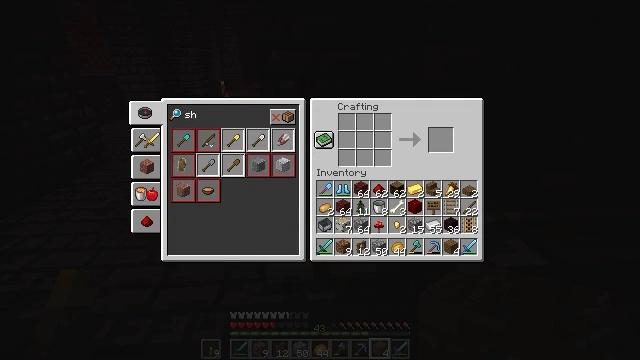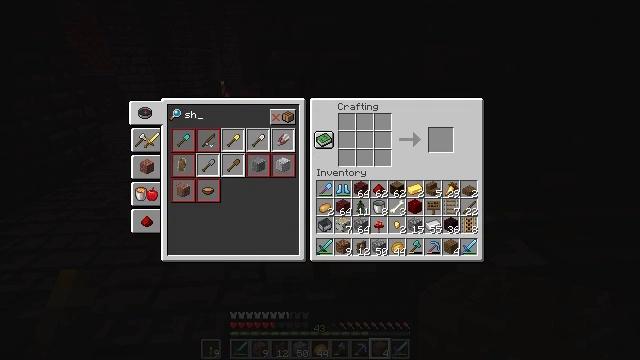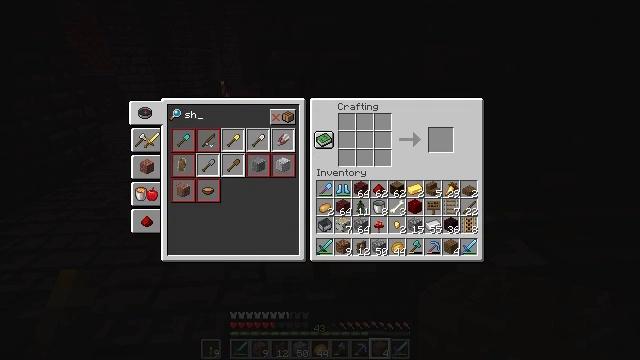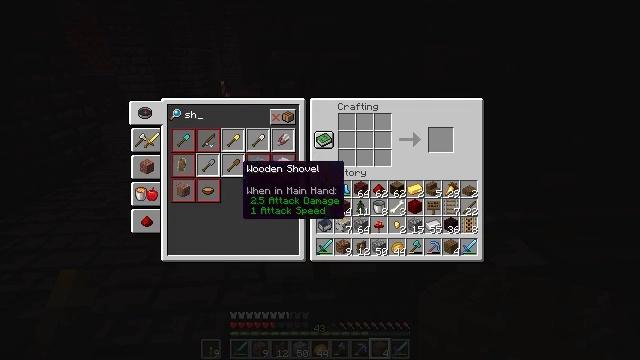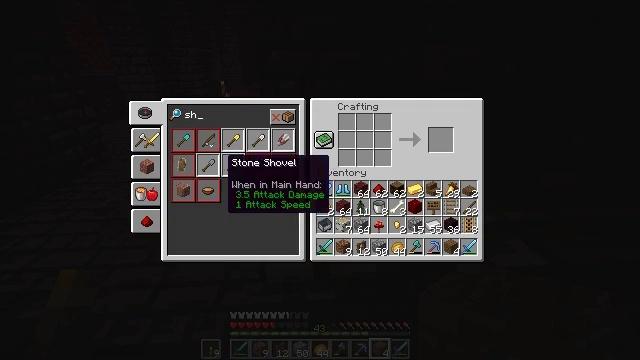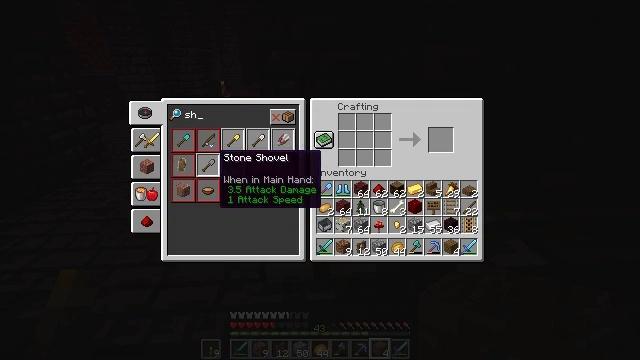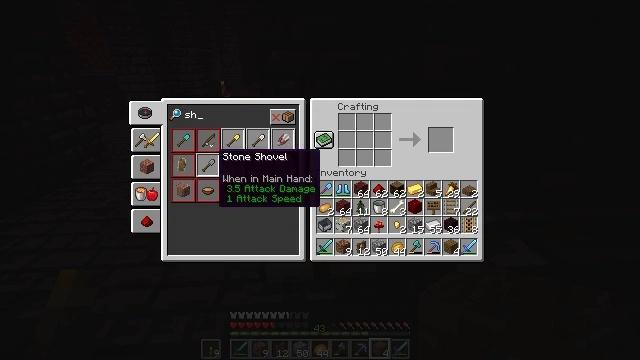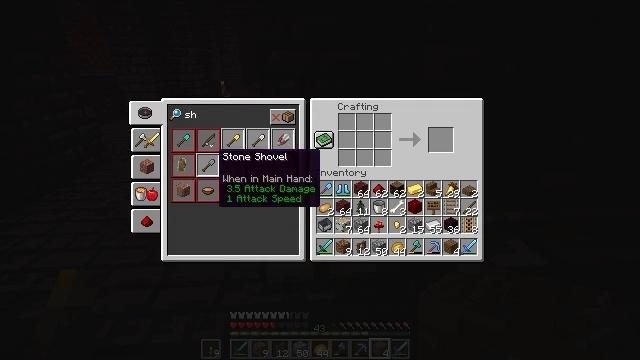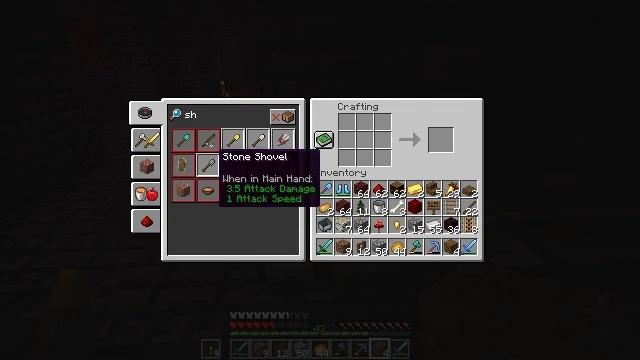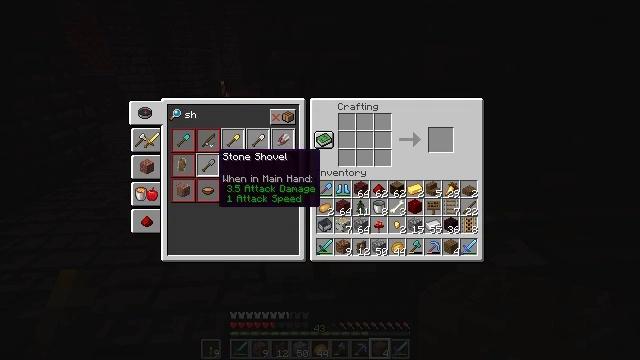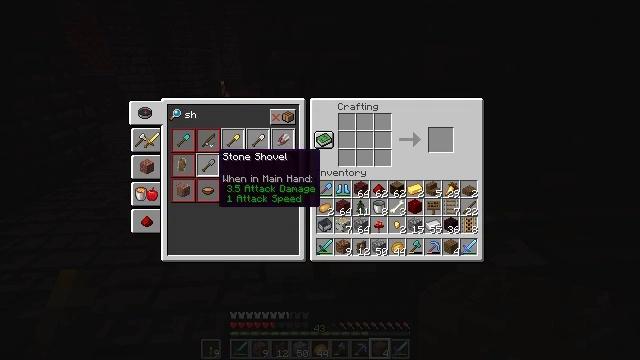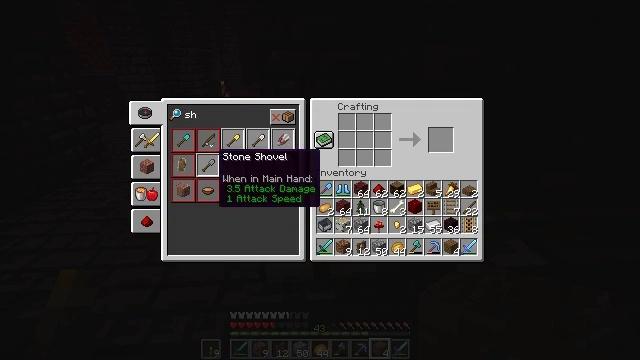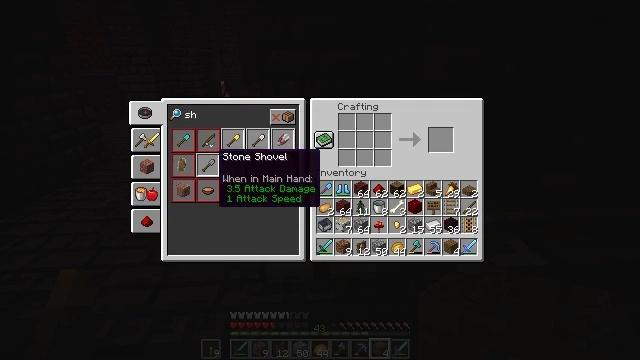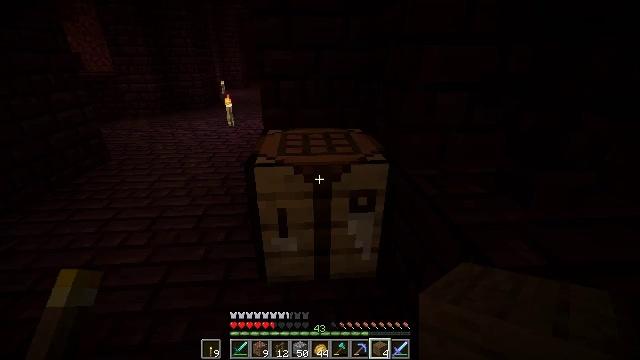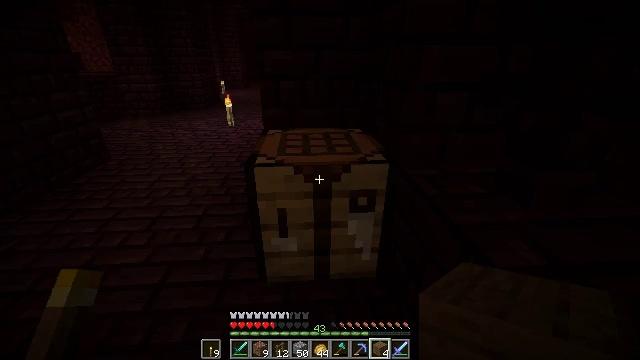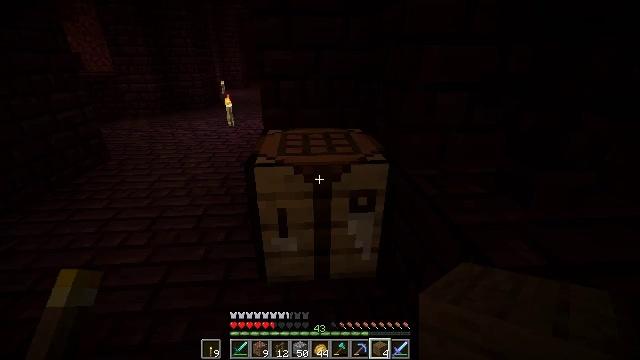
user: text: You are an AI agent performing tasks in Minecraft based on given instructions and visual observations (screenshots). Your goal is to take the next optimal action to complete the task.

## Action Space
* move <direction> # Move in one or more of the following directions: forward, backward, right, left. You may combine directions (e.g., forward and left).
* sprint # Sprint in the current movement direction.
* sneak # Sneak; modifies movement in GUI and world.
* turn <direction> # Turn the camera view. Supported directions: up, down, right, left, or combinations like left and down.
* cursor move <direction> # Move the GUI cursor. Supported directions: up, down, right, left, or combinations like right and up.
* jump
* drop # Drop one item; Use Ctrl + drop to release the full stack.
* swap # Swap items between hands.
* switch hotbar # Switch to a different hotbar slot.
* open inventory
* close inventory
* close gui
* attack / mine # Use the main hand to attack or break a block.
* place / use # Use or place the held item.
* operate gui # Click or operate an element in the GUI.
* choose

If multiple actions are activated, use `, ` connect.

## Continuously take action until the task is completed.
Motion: motion action
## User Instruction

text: Remove a crimson fungus from the inventory.
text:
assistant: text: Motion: cursor move left
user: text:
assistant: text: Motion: cursor move left
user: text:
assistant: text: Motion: cursor move left
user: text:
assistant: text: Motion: cursor move left
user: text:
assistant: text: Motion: cursor move left
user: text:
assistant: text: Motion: no_op
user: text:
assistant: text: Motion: no_op
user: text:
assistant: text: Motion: no_op
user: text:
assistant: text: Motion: no_op
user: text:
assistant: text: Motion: no_op
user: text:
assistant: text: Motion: no_op
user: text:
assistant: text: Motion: no_op
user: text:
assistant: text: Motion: no_op
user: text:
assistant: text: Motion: close gui
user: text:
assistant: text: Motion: no_op
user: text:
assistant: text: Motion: no_op
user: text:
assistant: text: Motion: turn right and down
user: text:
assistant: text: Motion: turn right and down
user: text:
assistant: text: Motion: no_op
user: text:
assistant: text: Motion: no_op
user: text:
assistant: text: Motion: no_op
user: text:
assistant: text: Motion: no_op
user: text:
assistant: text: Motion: turn left
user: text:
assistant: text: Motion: turn left
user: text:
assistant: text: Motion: no_op
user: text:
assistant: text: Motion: use / place
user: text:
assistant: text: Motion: use / place
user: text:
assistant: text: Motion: use / place
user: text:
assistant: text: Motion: no_op
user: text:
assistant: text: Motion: no_op